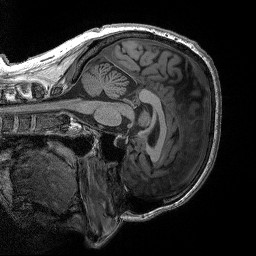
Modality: T1w
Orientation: sagittal
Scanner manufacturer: siemens
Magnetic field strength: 3 T
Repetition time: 2.3 s
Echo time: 0.00298 s